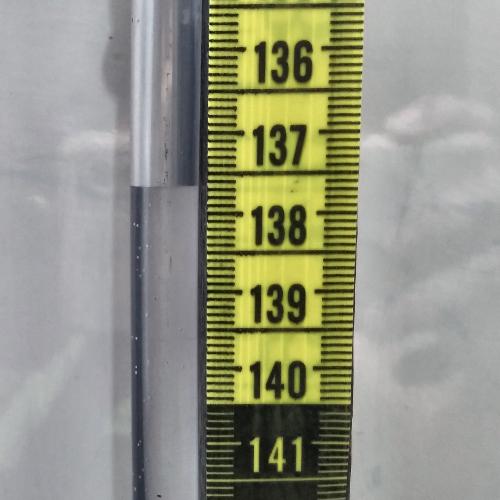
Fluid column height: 137.7 cm